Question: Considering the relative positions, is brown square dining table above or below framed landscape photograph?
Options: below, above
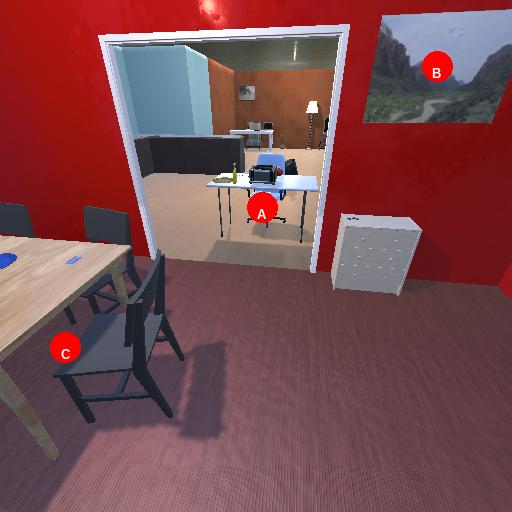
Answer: below